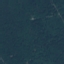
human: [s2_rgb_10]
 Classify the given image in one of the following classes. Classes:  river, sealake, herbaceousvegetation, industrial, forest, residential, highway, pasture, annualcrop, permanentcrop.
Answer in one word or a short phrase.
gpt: Forest